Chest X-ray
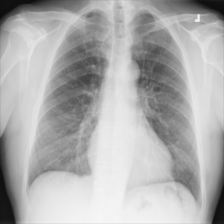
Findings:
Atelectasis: negative
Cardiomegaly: negative
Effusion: negative
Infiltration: negative
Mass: negative
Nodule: negative
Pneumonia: negative
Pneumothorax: negative
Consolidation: negative
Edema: negative
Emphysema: negative
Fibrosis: negative
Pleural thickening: negative
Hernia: negative